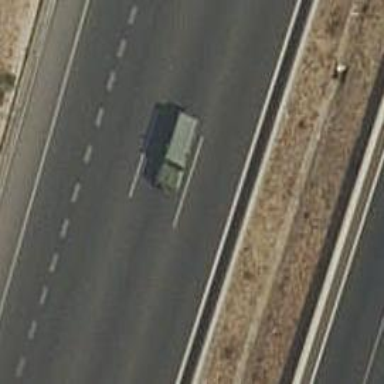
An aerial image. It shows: Asphalt motorway.